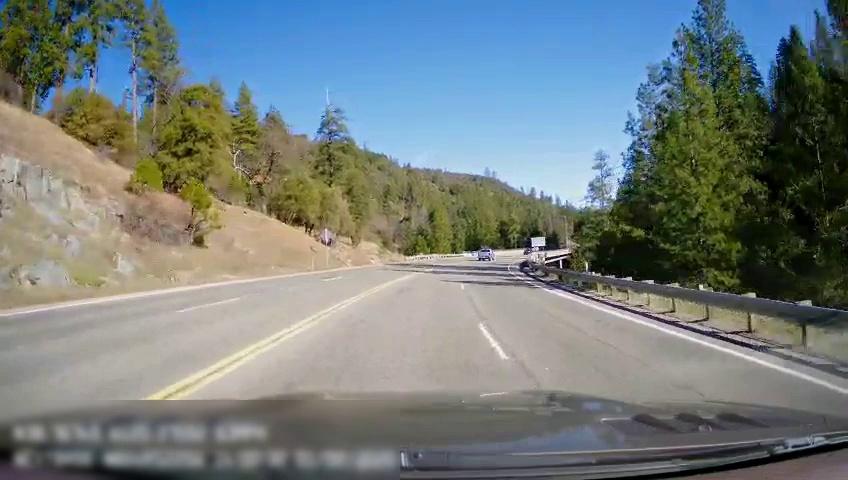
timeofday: Day
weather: Sunny
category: Drivable Space
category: Drivable Space
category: Vehicles | Truck
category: Lanes | Opposite Lane
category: Lanes | Current Lane
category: Lanes | Opposite Lane
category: Lanes | Current Lane
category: Lanes | Current Lane
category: Lanes | Opposite Lane
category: Traffic | Signs